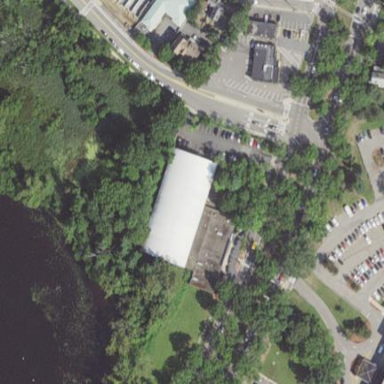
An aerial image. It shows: Building that houses ice rink used for ice skating and ice hockey as leisure sports.